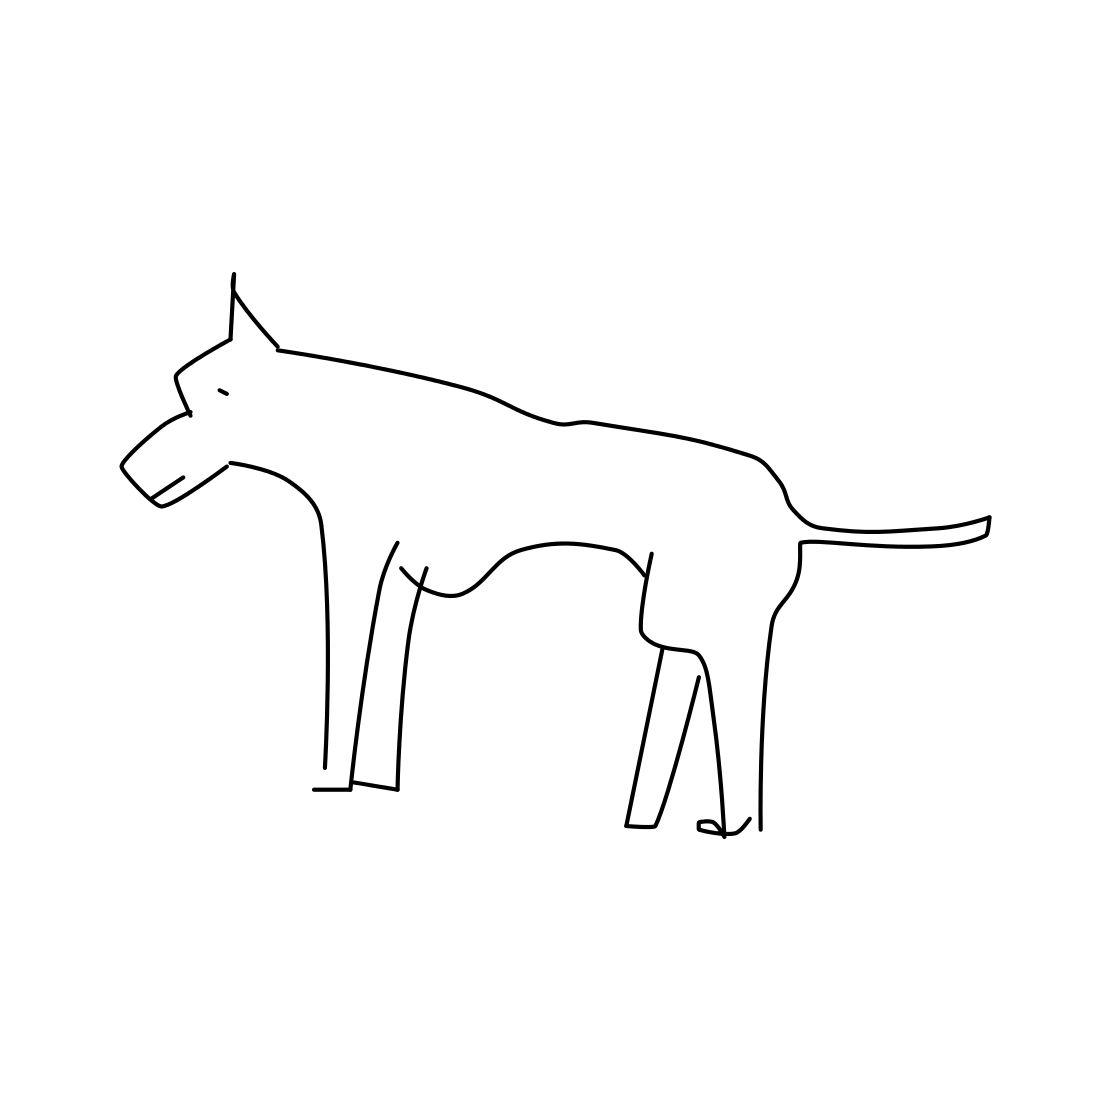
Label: dog